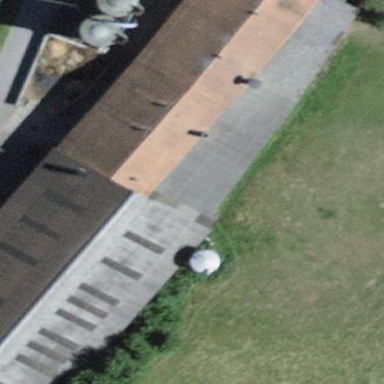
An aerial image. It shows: Barn.